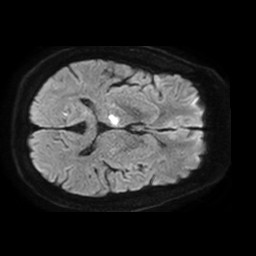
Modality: TRACE
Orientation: axial
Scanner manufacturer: philips
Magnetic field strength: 1.5 T
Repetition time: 3.741 s
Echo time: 0.07039 s